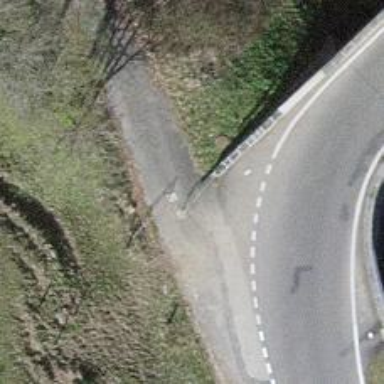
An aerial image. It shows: Cycle barrier.